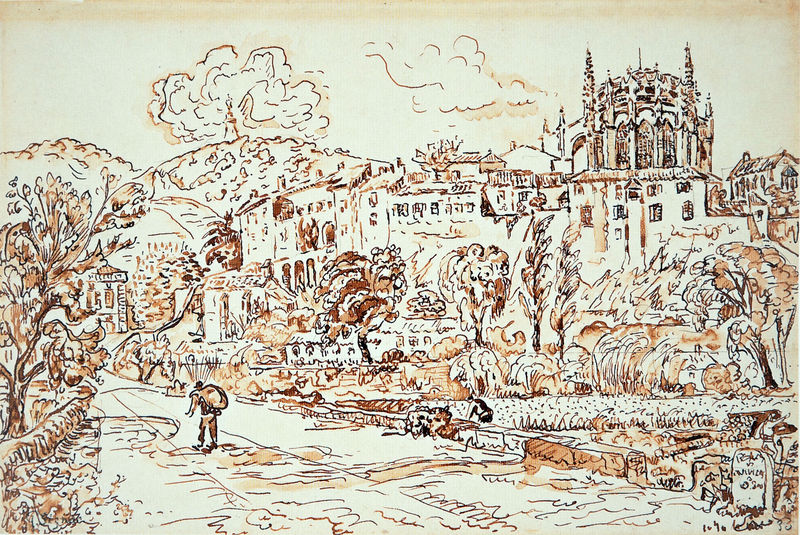
Titel: Viviers
Künstler: Paul Signac
Standort: Little Rock
Institution: Arkansas Arts Center Foundation Collection
Schlagwörter: baum, berg, blätter, feuer, himmel, laub, mann, wolken, aquarell, bäume, fluss, gelb, impressionismus, landschaft, menschen, stadt, blumen, braun, fenster, frankreich, hell, hut, skizze, strasse, weiss, zeichnung, gebäude, gras, haus, rot, schloss, weg, wiese, wolke, beige, mensch, stein, tragen, signatur, erde, feld, häuser, hügel, natur, strauch, brücke, kirche, pfad, sträucher, arbeit, sack, turm, garten, papier, ansicht, fassaden, italien, ort, pflaster, acker, arbeiten, gepäck, last, laufen, berge, dorf, dächer, mauer, vergilbt, weis, sepia, arbeiter, inschrift, tusche, burg, palast, dom, festung, stich, pflastersteine, bordstein, tinte, kathedrale, gotisch, wanderer, mittelalter, apsis, gärtner, stadtmauer, bettler, staße, wegrand, geselle, träger, wegesrand, vorzeichnung, wall, erfurt, wandere, grabstein, meilenstein, ausgeblichen, kilometerstein